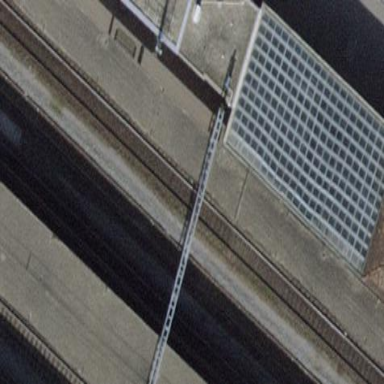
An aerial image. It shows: View of roof of building.